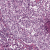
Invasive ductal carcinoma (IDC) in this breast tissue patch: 1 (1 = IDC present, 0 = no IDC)